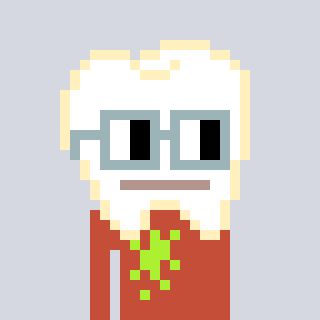
a pixel art character with square dark gray glasses, a tooth-shaped head and a rust-colored body on a cool background